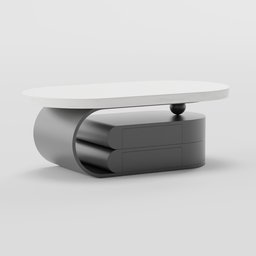
Label: furniture